Question: I need to create a gradient from left to right with three vertical colors and another gradient on an angle. Apologies for the poor image below. The black line would represent the angle gradient (if you could imagine it fading into black).
I have tried numerous ways, However, I seem to not be able to do this.
I would require this in CSS. Any help would be much appreciate, any further information required please ask.

Thanks for your time.
Roddest.
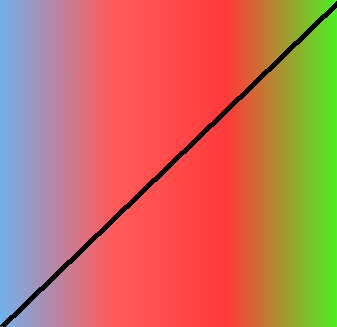
Answer: Something like this, you can adjust the values as you want:
'''
background: linear-gradient(45deg, rgba(0, 0, 0, 255), rgba(0, 0, 0, 0), rgba(0, 0, 0, 255)) no-repeat border-box, linear-gradient(to right, #0ff 10%, #f00 50%, #0ff 90%) no-repeat border-box;
'''
There are two gradients, one black and transparent in the middle and from top right to bottom left, and a second from left to right, cyan, red and cyan.